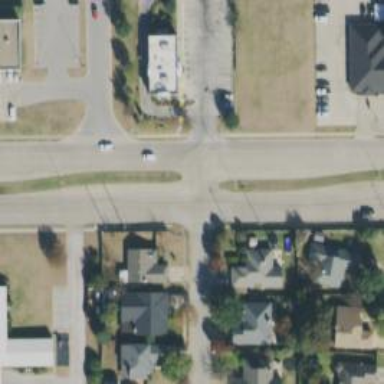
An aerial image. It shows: Secondary road.